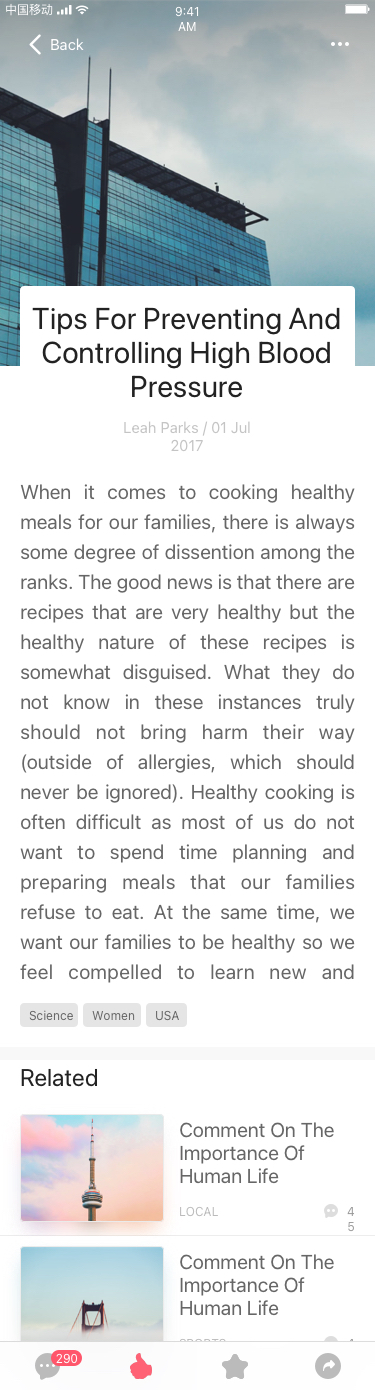
Text in this UI design:
Tips For Preventing And Controlling High Blood Pressure
Leah Parks / 01 Jul 2017
When it comes to cooking healthy meals for our families, there is always some degree of dissention among the ranks. The good news is that there are recipes that are very healthy but the healthy nature of these recipes is somewhat disguised. What they do not know in these instances truly should not bring harm their way (outside of allergies, which should never be ignored). Healthy cooking is often difficult as most of us do not want to spend time planning and preparing meals that our families refuse to eat. At the same time, we want our families to be healthy so we feel compelled to learn new and improved ways of cooking healthy foods for our family to enjoy (and unfortunately in some cases scorn). With weight and nutrition being known as the culprit in so many health conditions it is impossible to ignore the importance of not only eating healthy ourselves but also of teaching our children the importance of eating healthy. One way to insure that your loved ones are in fact eating healthy is to make sure that you are cooking healthy and nutritious foods for them. This does not mean that you cannot enjoy the occasional calorie splurge or even that you shouldn’t. The key to cooking healthy is learning to control portions and understanding the importance of moderation. For those that are hoping to incorporate healthy cooking habits into their daily routines, there are no more resources available than ever before in order to assist you in those endeavors. You can seek the services of a professional nutritionist, your doctor can offer advice, you can find all kinds of books on healthy eating, cooking, and living at your local library, and the Internet is an outstanding source of all kinds of information when it comes to leading a healthier lifestyle all around. There are many books and magazines that are filled with recipes that encourage healthy cooking and eating habits. If you truly love to cook, then there is no shortage of recipes that you can try out along the way. The really good news is that you can incorporate healthy cooking into your cooking routine whether you are cooking for one or a household of ten. There are many that will argue that cooking healthy food costs more than cooking the prepackaged foods that pack on the calories and additives. The truth of the matter is that when you compare the costs with the medical bills of the future for failing to do so, they seem rather slight by comparison. Yes, good food costs more money. In many cases, that is a simple fact of life. However, by learning portion control and eating the proper portions you just may discover that you are actually spending less as you adjust to the proper amounts of food you should be consuming in order to maintain a healthy and active lifestyle. Cooking healthy isn’t an overnight change; it is a lifestyle change that should be implemented one step at a time. You do not have to go into your kitchen and through out every little thing that you deem ‘unhealthy’ only work to not buy more of these items once they’ve been used. Make wiser decisions when purchasing fats for food preparation and you will discover that you’ve made a vitally important step in the process of incorporating healthy cooking and eating habits in your home. It’s those small steps you take towards your goal of cooking healthy foods for your family that will matter far more than any giant leap. Before you know it you will find that you all have more energy and a better sense of overall health than you would have imagined before changing your cooking habits. If that isn’t enough to encourage you however, you can always check out the excuse to go shopping for new clothes after you drop a size or two.
Science
Women
USA
Related
Comment On The Importance Of Human Life
LOCAL
45
Comment On The Importance Of Human Life
SPORTS
45
Comment On The Importance Of Human Life
Back